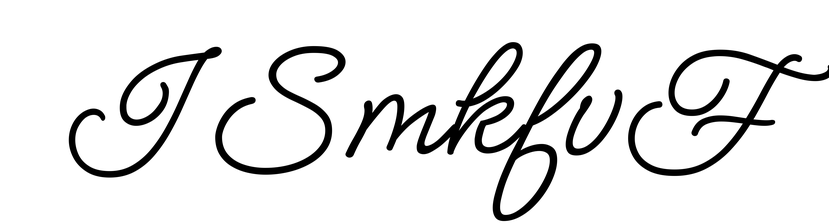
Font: MeowScript-Regular